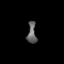
Tissue: prostate
Cell type: Fibroblasts
Senescence score: 0.6904
Nuclear area (px): 186
Mean DAPI intensity: 98.468